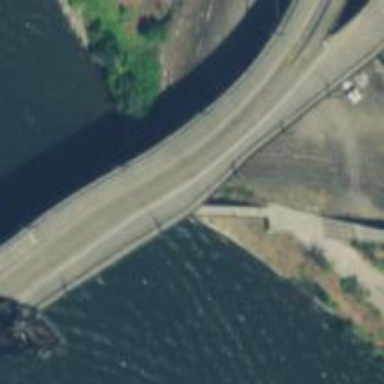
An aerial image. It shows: Secondary road on asphalt bridge with truss structure.